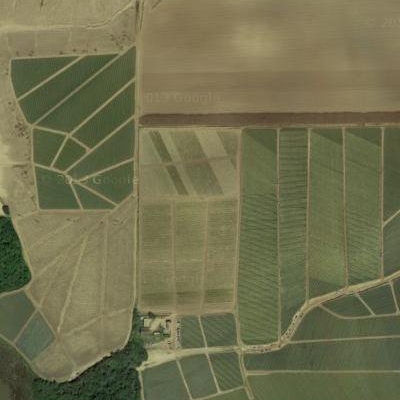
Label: bField